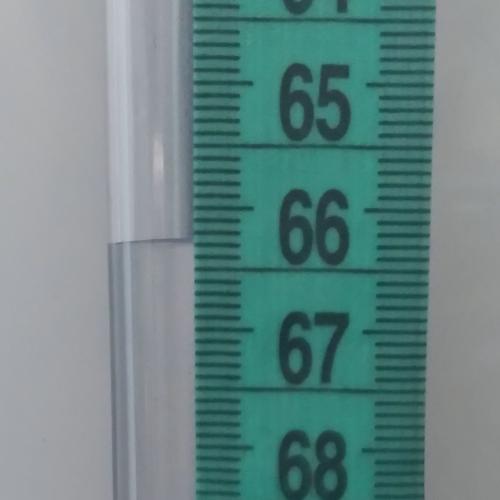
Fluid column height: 66.3 cm